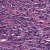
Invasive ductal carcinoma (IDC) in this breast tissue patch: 1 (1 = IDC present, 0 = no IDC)